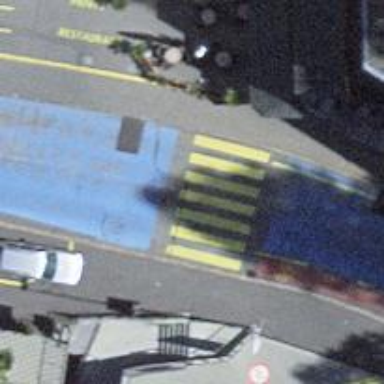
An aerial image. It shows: Zebra crossing with distinctive zebra markings on the road.